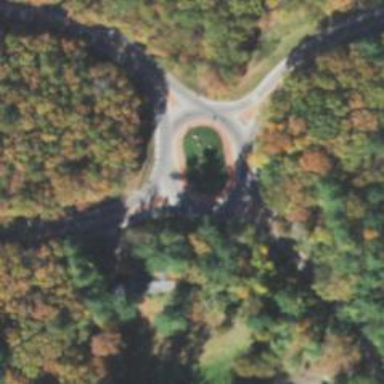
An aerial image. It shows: Tertiary road with turning circle.